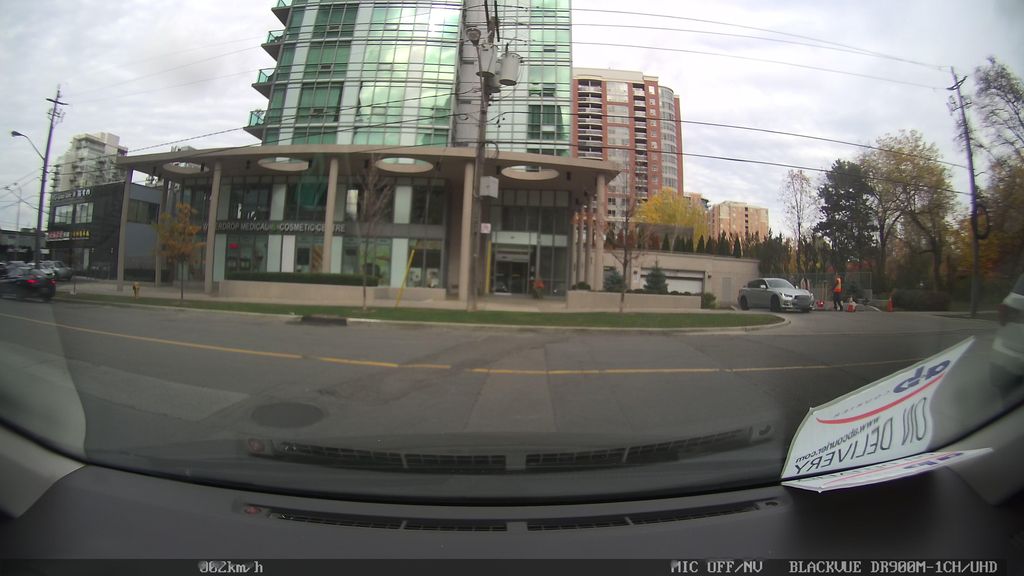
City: toronto